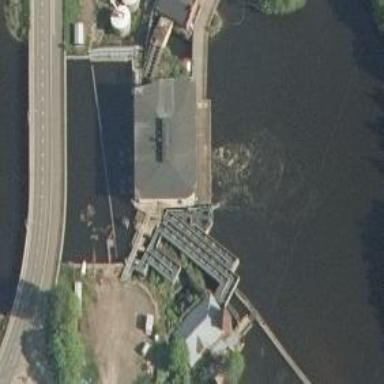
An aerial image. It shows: Hydro power generator.